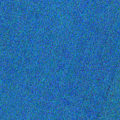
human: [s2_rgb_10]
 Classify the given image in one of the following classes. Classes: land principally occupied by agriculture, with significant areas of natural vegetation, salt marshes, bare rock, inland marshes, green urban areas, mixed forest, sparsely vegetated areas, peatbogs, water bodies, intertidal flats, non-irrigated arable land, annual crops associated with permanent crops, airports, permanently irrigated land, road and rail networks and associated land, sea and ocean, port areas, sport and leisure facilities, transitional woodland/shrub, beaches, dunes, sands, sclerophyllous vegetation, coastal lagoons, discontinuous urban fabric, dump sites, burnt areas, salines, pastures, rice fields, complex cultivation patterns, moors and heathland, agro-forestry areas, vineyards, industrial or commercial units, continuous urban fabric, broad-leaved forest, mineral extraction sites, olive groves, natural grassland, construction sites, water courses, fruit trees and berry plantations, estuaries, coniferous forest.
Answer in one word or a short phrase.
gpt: sea and ocean